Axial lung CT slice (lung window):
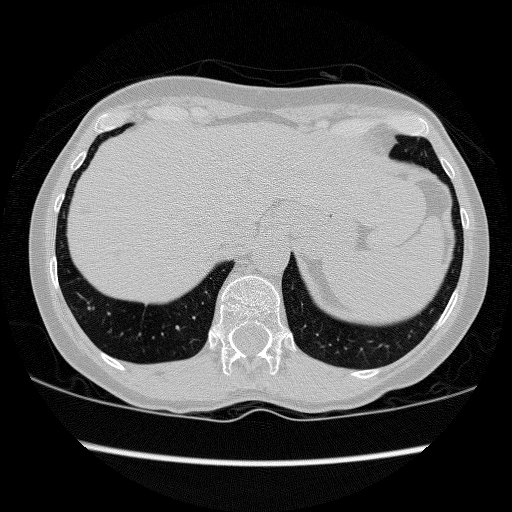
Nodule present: no